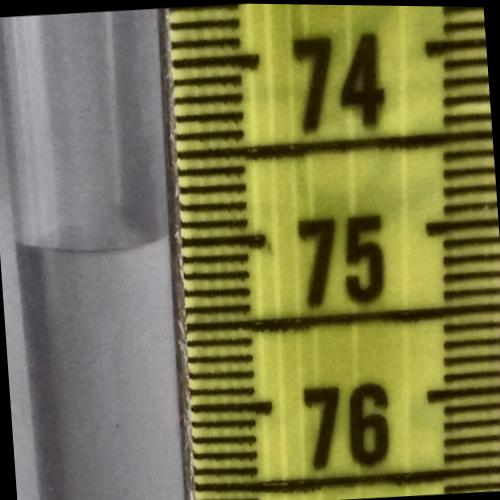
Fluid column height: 75.0 cm